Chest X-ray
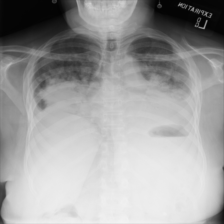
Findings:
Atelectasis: negative
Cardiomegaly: negative
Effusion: positive
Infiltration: negative
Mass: positive
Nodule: positive
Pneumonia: negative
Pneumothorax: negative
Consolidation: negative
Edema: negative
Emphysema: negative
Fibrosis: negative
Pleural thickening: negative
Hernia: negative